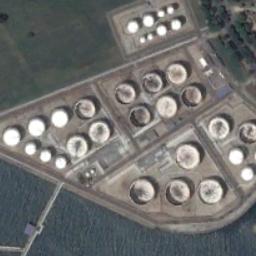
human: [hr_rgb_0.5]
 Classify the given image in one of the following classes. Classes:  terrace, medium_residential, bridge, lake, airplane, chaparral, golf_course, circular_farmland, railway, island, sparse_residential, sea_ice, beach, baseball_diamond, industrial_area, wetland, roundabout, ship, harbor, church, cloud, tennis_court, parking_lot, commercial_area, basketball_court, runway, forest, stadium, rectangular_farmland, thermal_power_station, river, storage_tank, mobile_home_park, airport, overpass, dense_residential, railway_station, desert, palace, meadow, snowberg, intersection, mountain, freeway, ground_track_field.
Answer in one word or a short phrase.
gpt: storage_tank